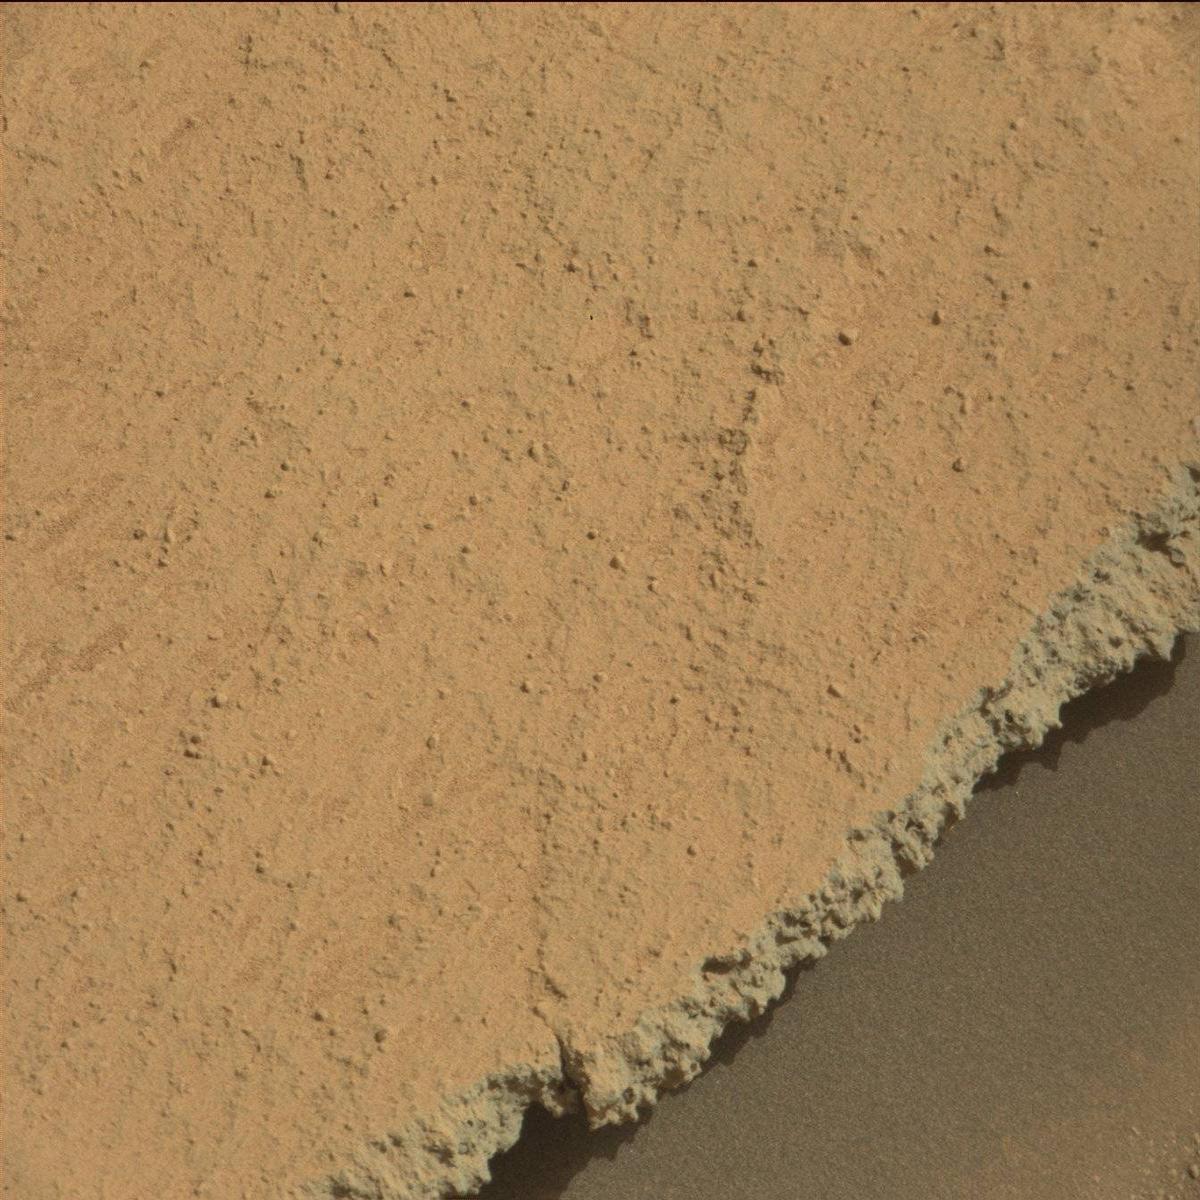
Terrain classes present: Bedrock, Sand / Soil